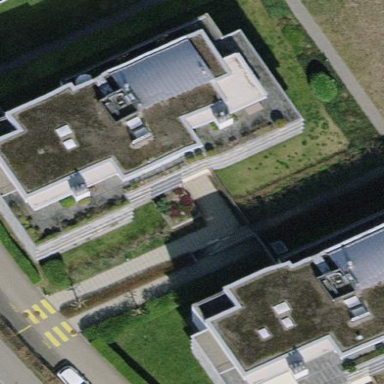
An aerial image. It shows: Building with apartments and flat roof.